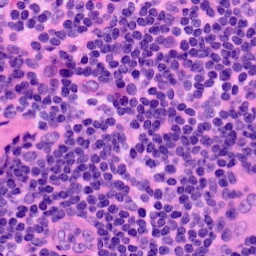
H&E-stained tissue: LymphNode